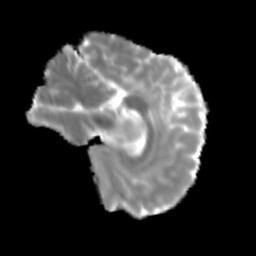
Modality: MD
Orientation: sagittal
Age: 25
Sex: female
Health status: healthy
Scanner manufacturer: siemens
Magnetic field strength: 3 T
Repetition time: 3.6 s
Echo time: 0.0964 s